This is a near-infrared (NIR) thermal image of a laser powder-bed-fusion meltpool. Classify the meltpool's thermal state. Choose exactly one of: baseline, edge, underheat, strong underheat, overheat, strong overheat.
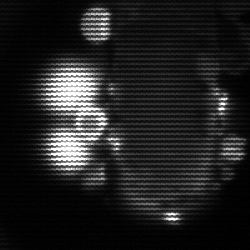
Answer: strong underheat